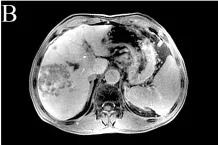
Clinical images of hepatocellular carcinoma in a 64-year-old man. (B) Advanced CT imaging has identified a tumor in the right lobe of the liver with dimensions of 75 mm by 67 mm by 67 mm. Following completion of TACE, the efficacy of the treatment is PR in accordance mRECIST.
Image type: radiology (mri)